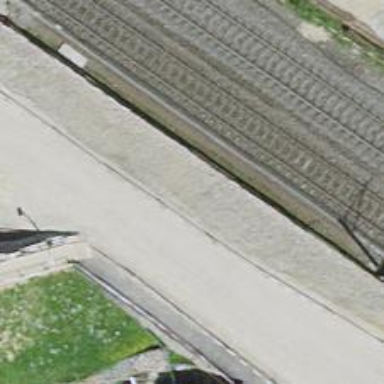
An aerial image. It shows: Light rail railway line with electrification through contact lines.